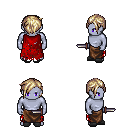
a pixel art fantasy rpg character, male body template, dark elf, purple skin, red tattered cape, robe skirt, white blonde pixie cut hairstyle, gray slippers, dagger, four views (front, back, left, right), 2x2 character sprite sheet, small pixel art, hard edges, no anti-aliasing